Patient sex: M
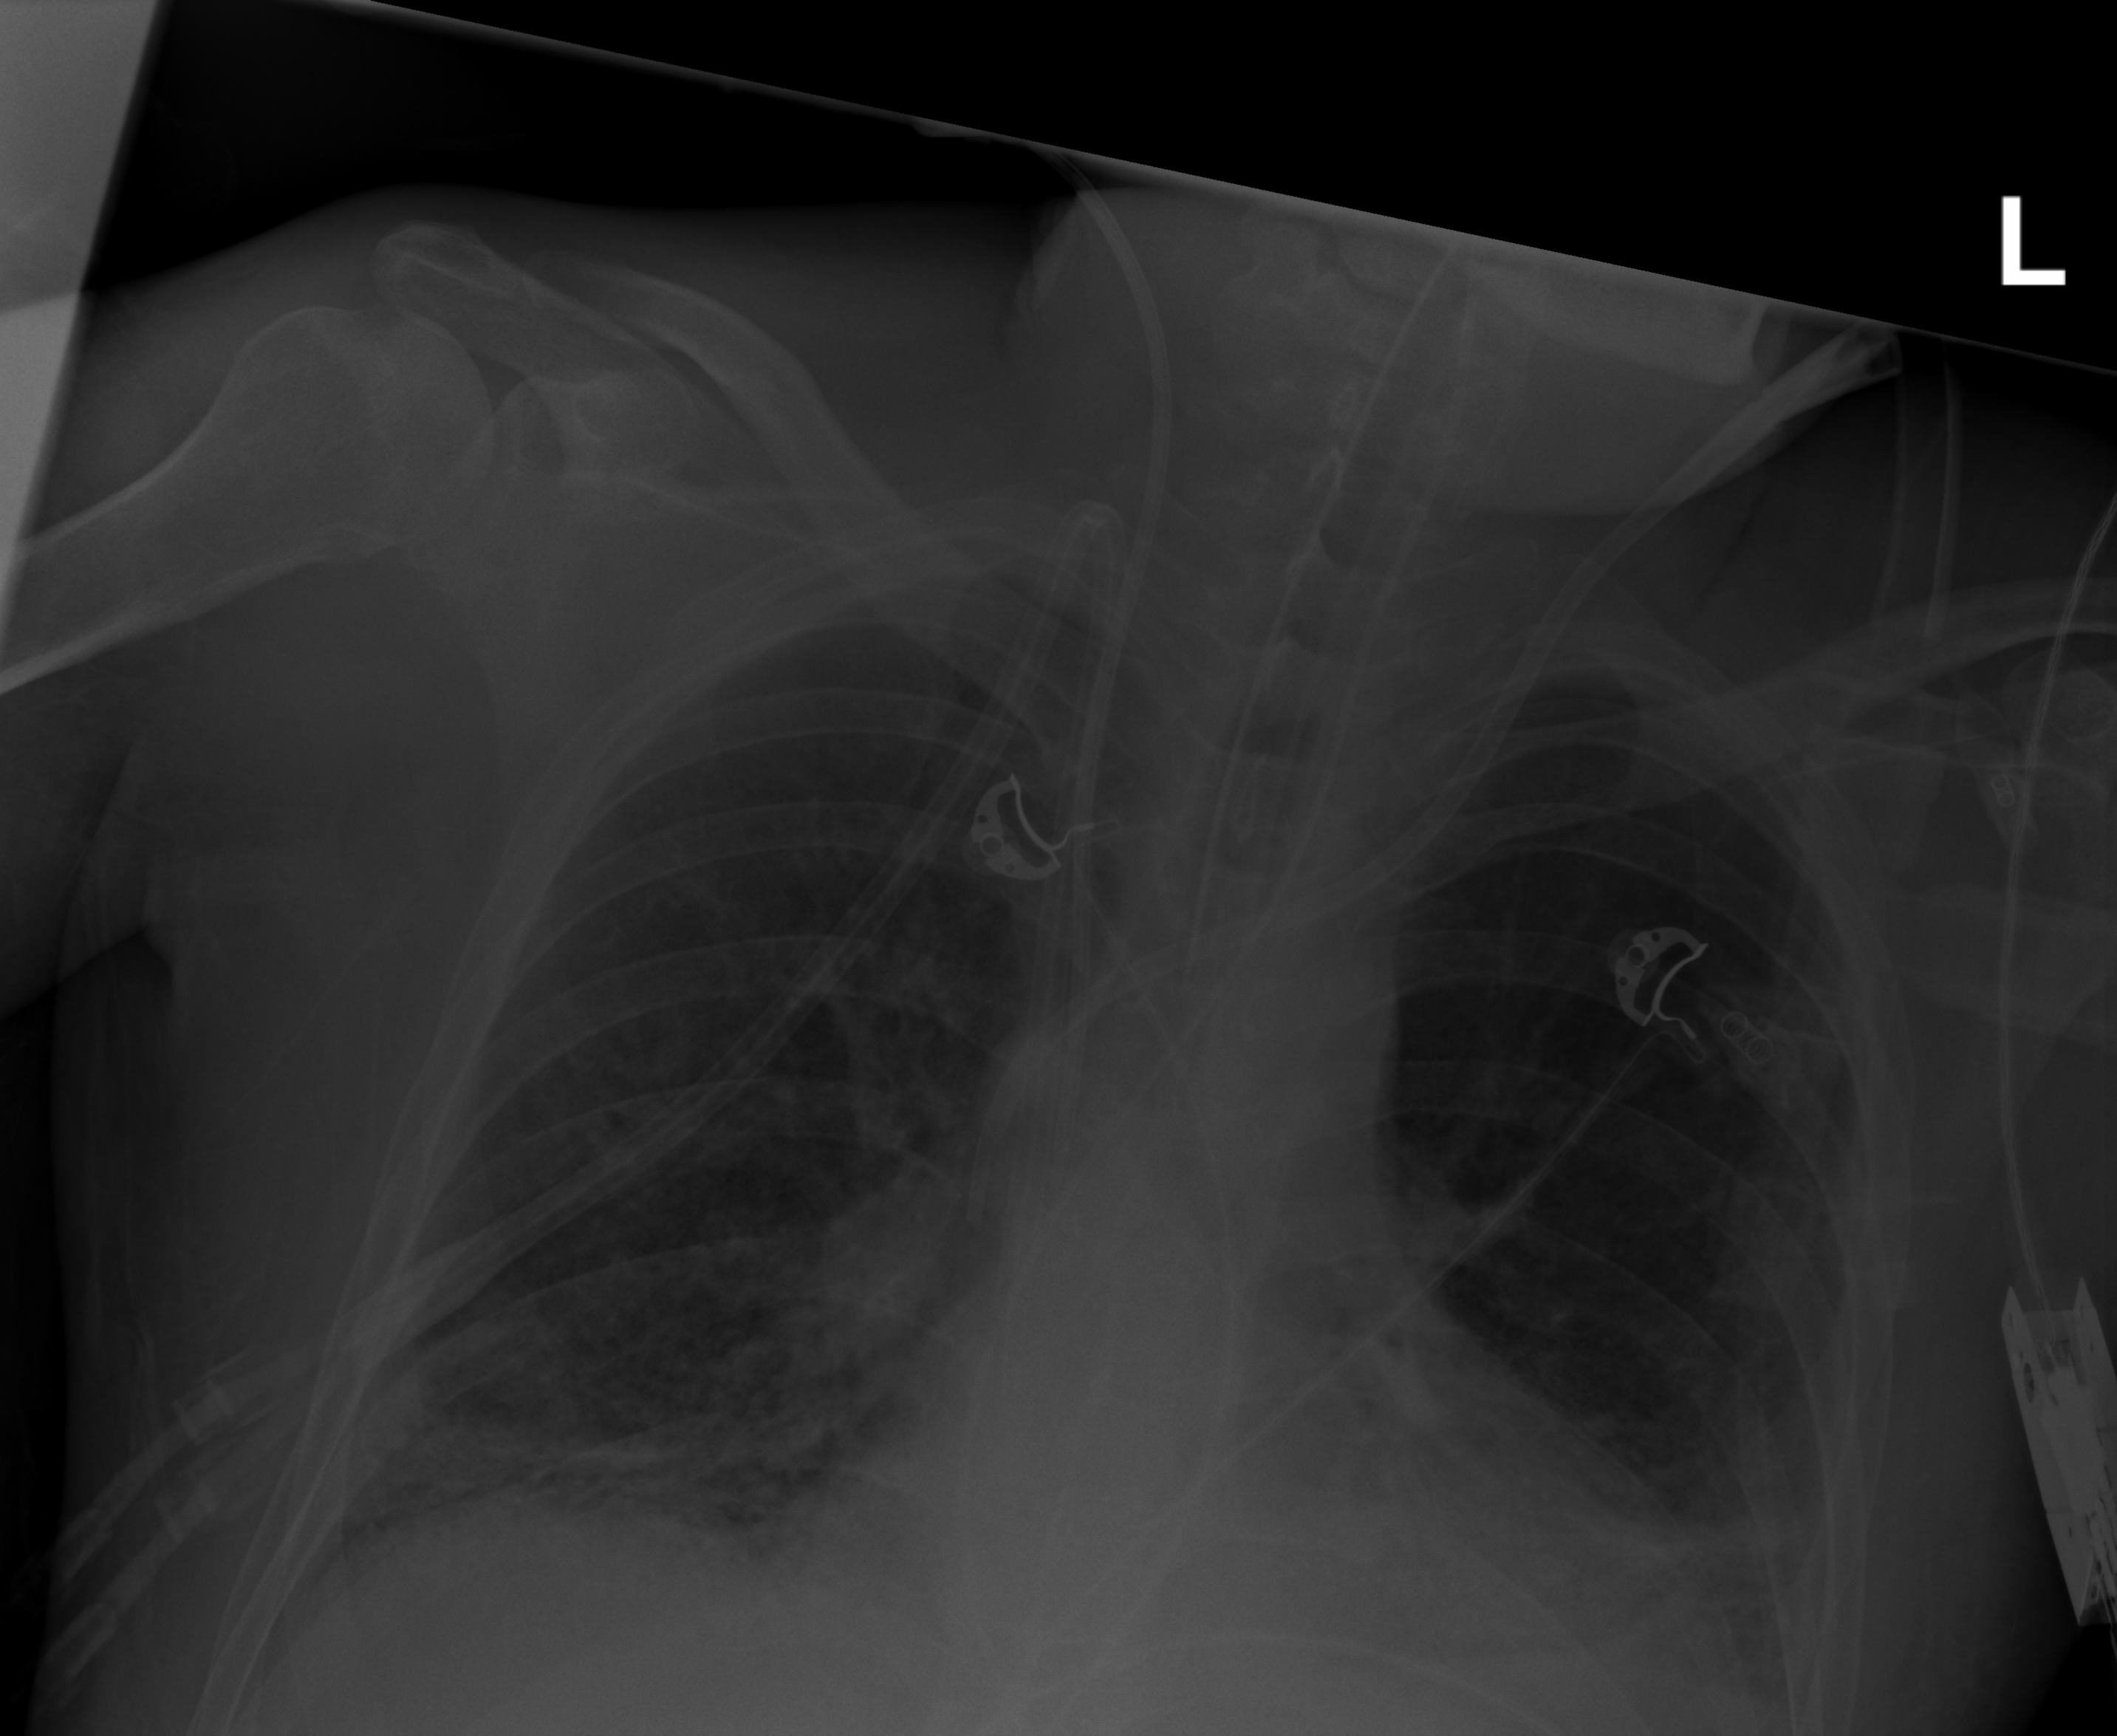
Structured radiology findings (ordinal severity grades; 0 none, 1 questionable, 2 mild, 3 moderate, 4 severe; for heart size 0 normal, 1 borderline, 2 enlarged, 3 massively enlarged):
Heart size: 2
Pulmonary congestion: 1
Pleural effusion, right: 2
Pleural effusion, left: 2
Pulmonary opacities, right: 2
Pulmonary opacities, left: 2
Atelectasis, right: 2
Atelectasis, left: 2